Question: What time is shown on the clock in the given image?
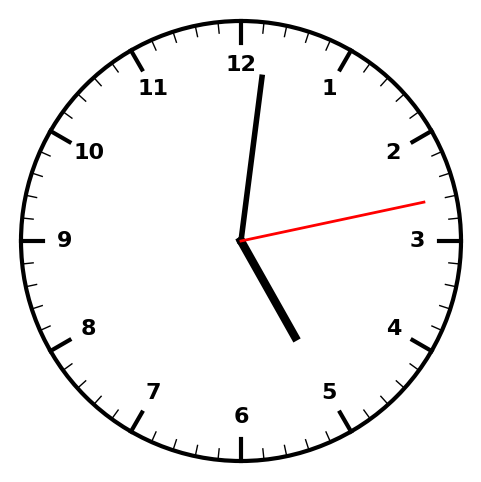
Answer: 05:01:13